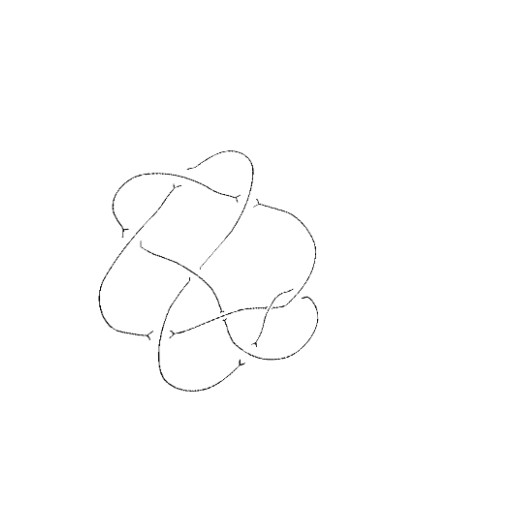
Crossing number: 9